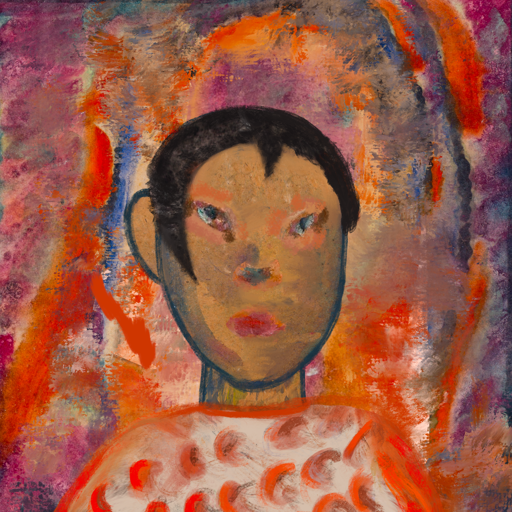
Background: Experience, Head And Neck Front: In_The_Sun, Face Front: Boggyland, Bust: Rupkatha, Hair Front: Roy_Bahadur, Head Accessory: Blank, Second Necklace: Blank, Necklace: Blank, Baby: Blank